Interaction volume radius: 10 \u00c5
Interaction volume height: 45 \u00c5
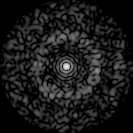
Disorder parameter: 0.8288